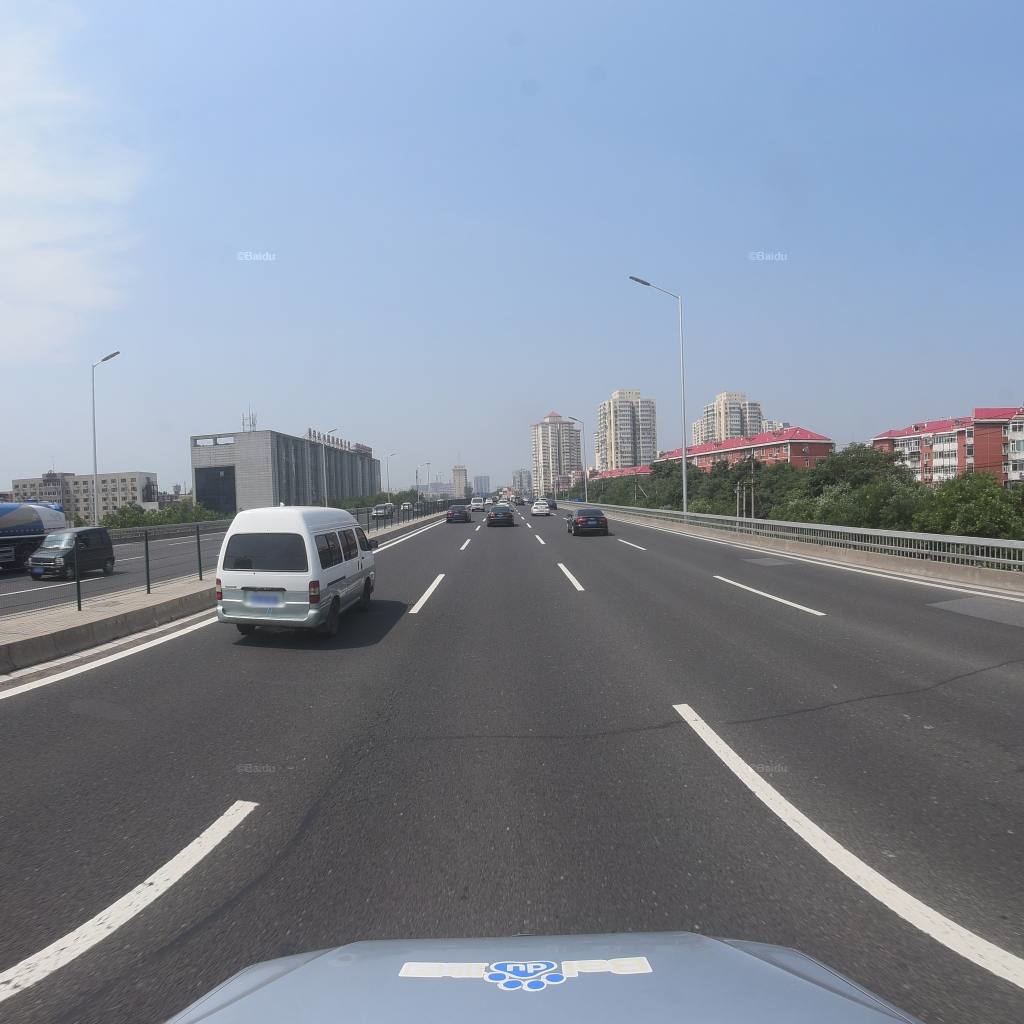
Region: Fengtai
Road damage annotations: longitudinal patch, transverse patch